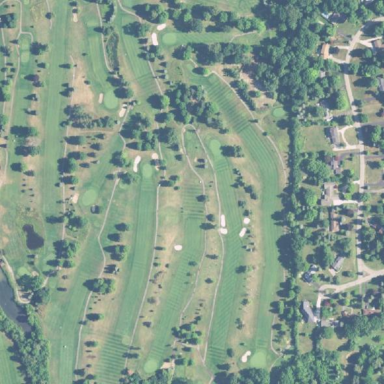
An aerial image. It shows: Golf course.